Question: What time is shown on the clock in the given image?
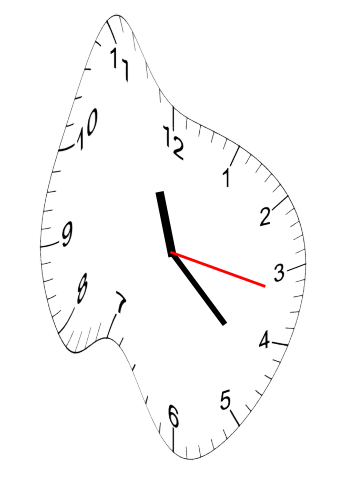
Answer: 11:22:17